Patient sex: M
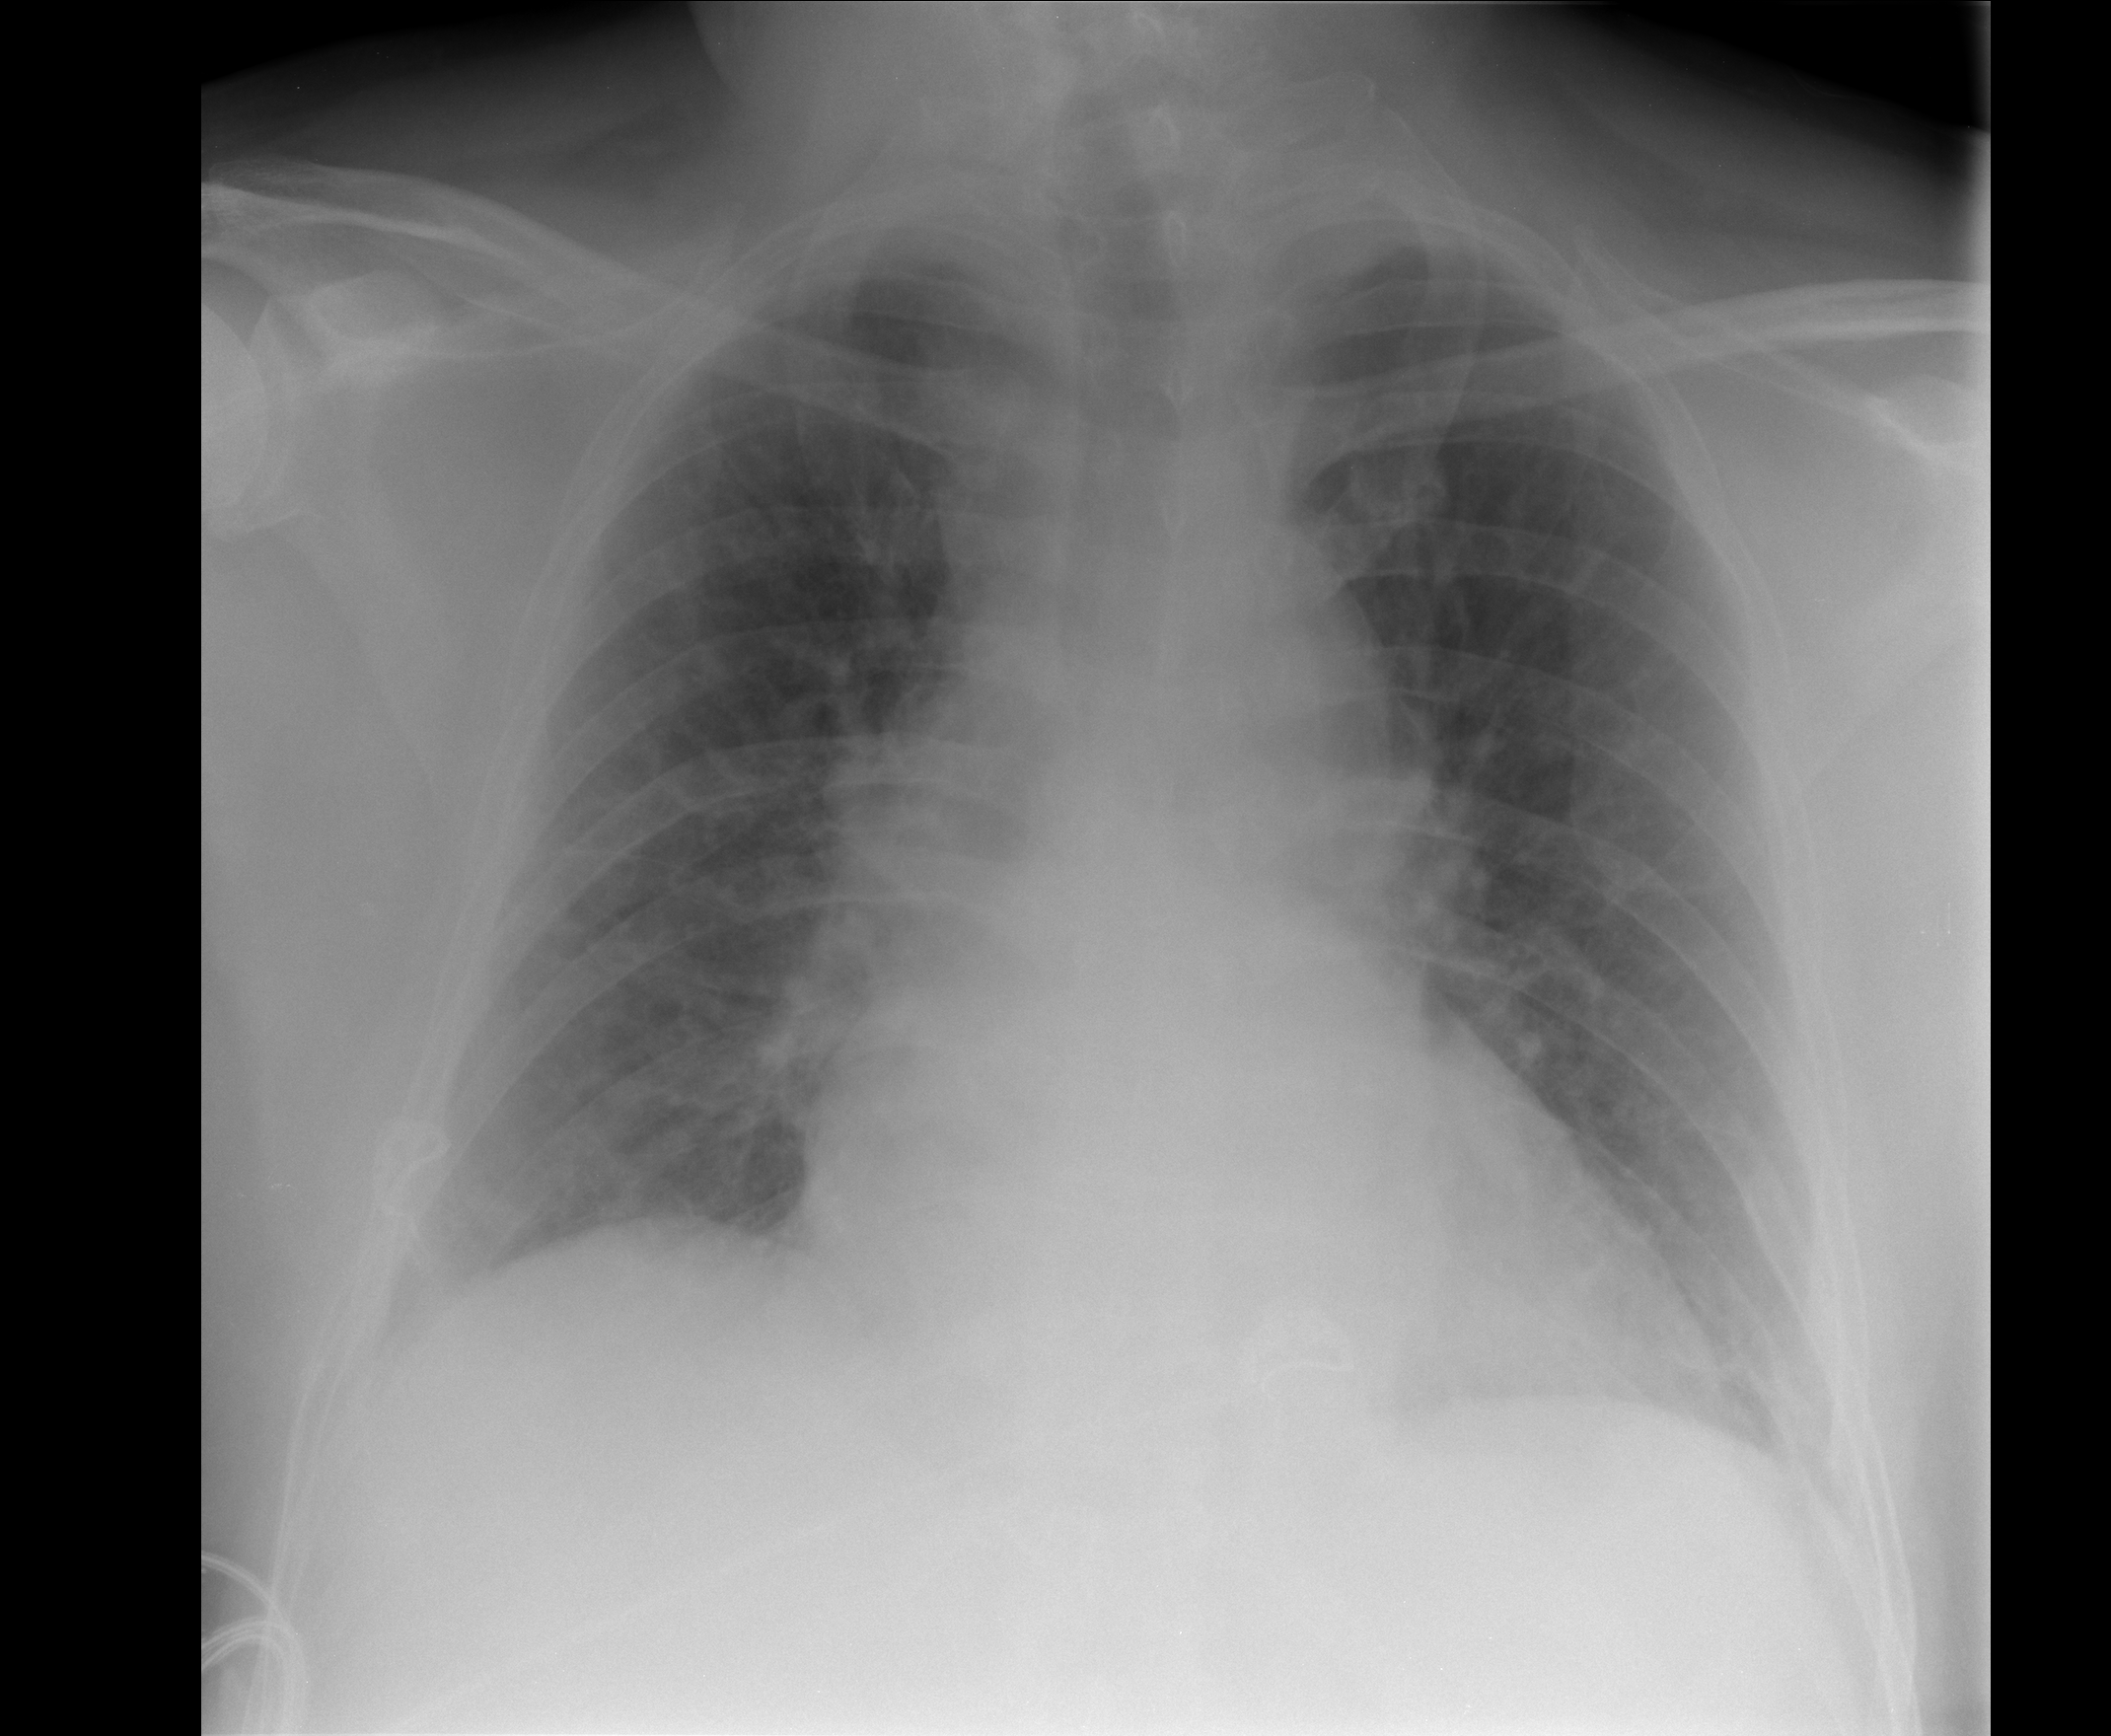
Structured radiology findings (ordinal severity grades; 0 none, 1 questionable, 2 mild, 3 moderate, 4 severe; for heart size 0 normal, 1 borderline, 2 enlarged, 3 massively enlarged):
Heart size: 2
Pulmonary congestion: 2
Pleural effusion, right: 2
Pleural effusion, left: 2
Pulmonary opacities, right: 0
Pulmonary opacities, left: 0
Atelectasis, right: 2
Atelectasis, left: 2